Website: apple
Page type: account-selection
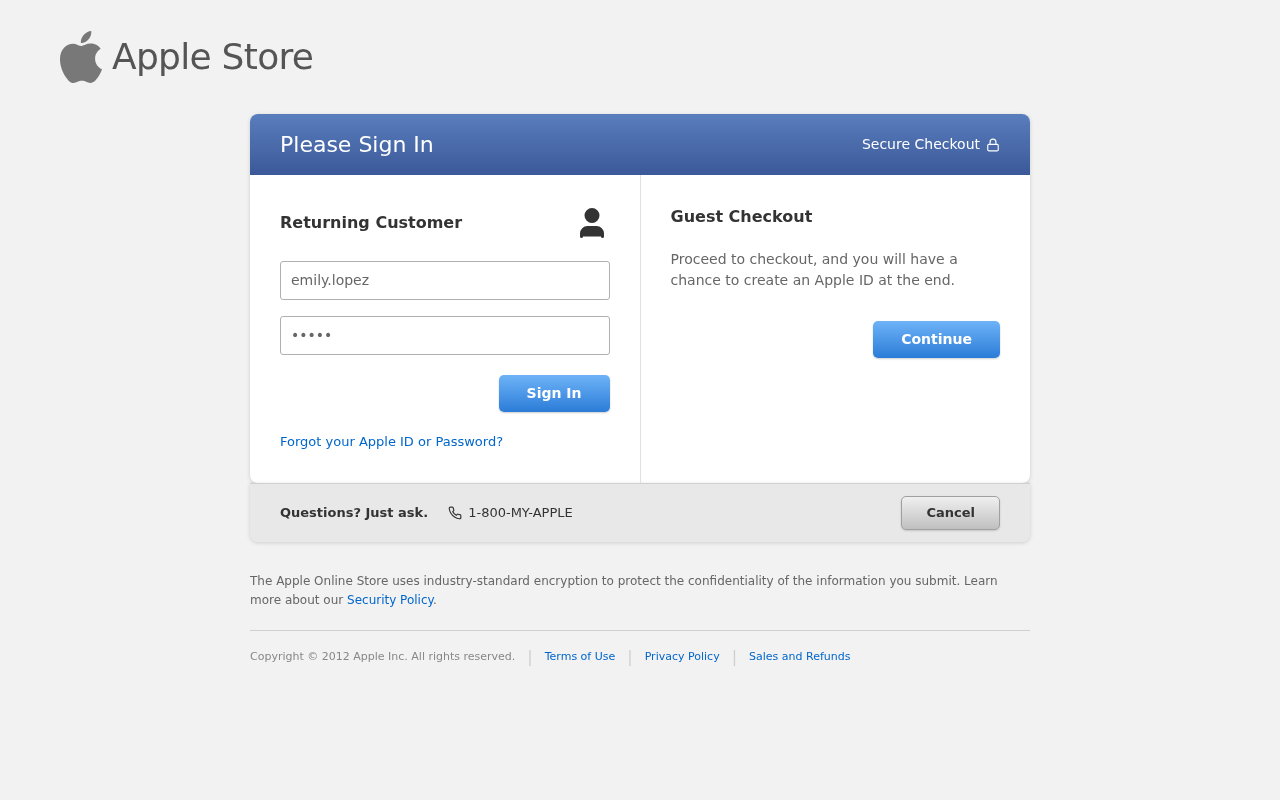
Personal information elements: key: PII_LOGIN_USERNAME
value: emily.lopez